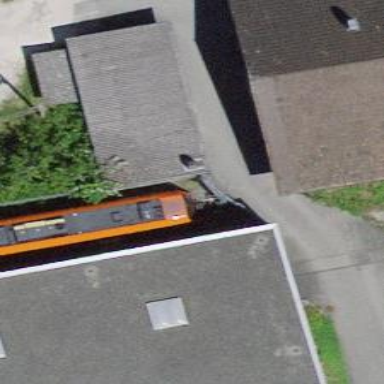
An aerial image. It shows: Railway buffer stop.